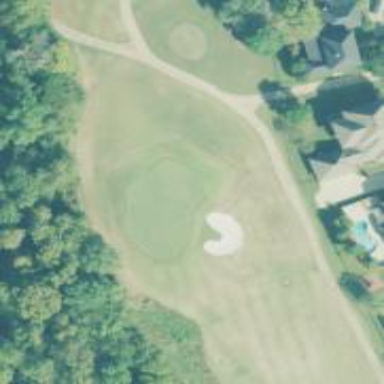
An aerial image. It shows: Golf hole.